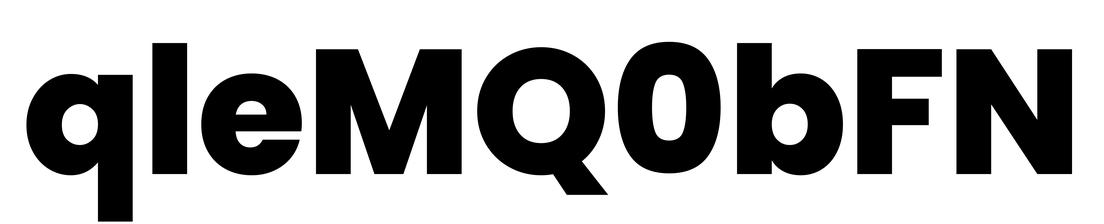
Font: Poppins-ExtraBold